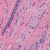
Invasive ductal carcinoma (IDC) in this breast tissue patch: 0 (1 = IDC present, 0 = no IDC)